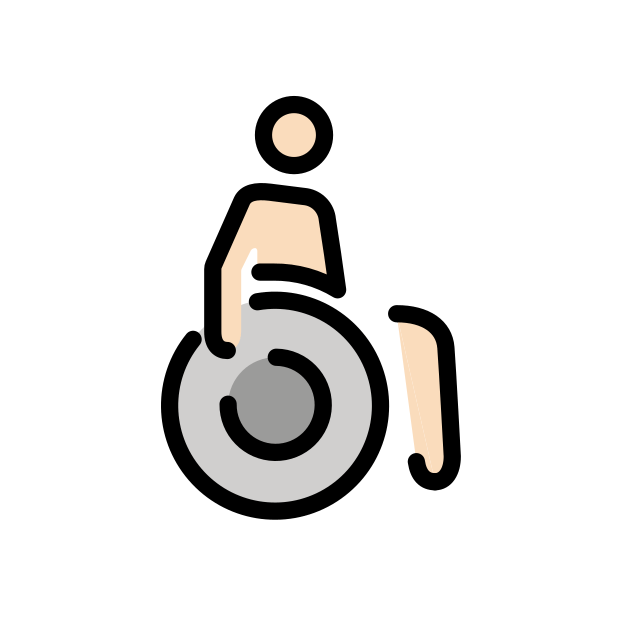
person in manual wheelchair: light skin tone